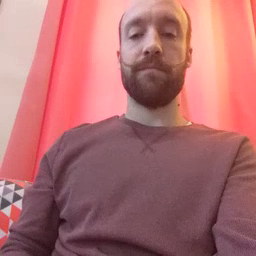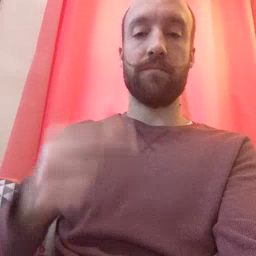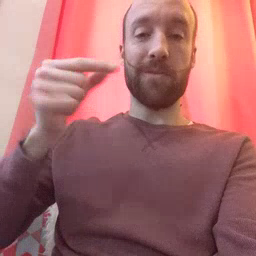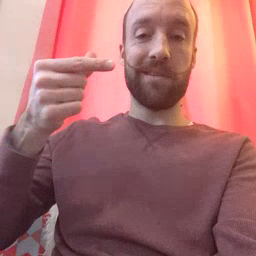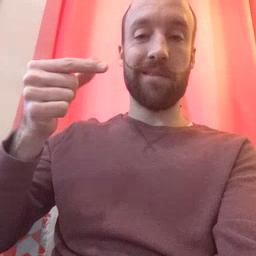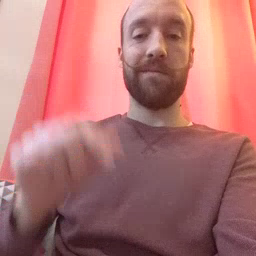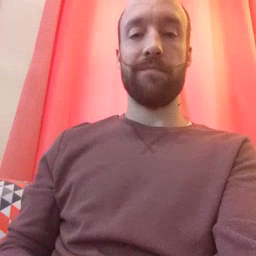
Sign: green